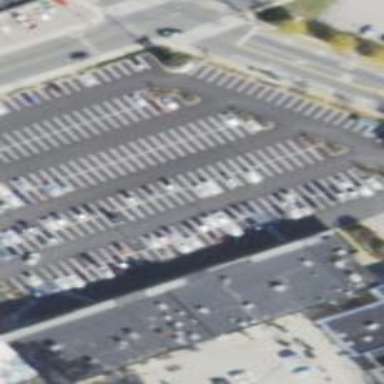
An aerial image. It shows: Shopping center building.